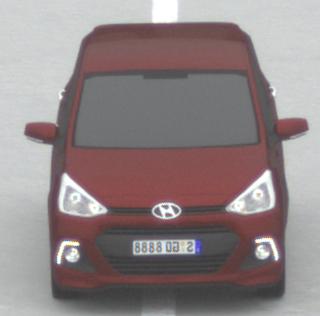
Make: Hyundai
Model: i10
Detailed model: Gen. 2
Model produced from: 2013
Model produced until: 2019
Doors: 5
Color: red
Road condition: dry road
Daytime: midday
Contrast: low contrast